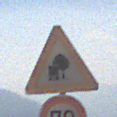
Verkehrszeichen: UnzureichendesLichtraumprofil
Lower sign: Geschwindigkeit70
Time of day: Midday
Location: Outdoor (Nature)
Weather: Clear
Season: NotSpecified
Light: Natural